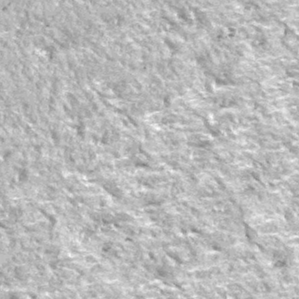
Label: frost